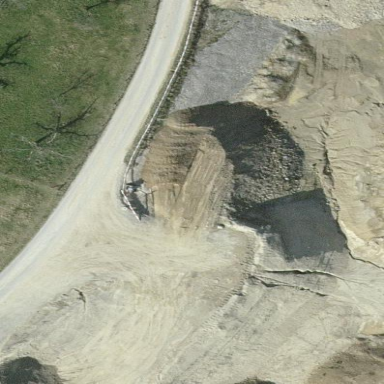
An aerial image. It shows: Quarry area.